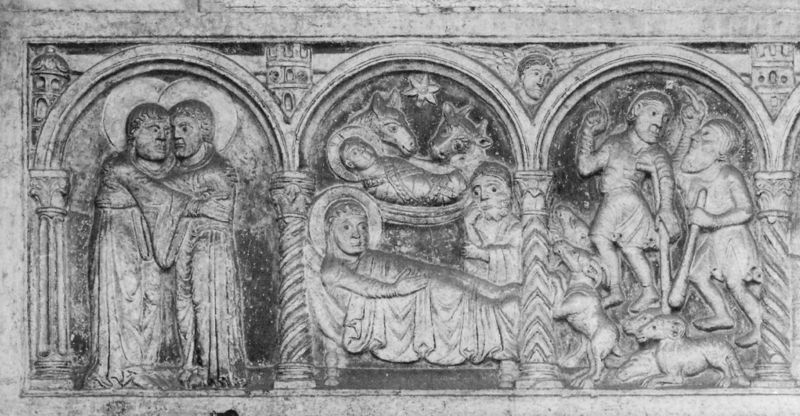
Titel: Dom S. Giorgio in Ferrara
Standort: Ferrara, Dom S. Giorgio (EU - I - Emilia-Romagna)
Schlagwörter: adam